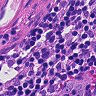
Metastatic tissue present: no